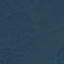
Land use / land cover: Forest